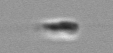
Label: flagellate_morphotype3